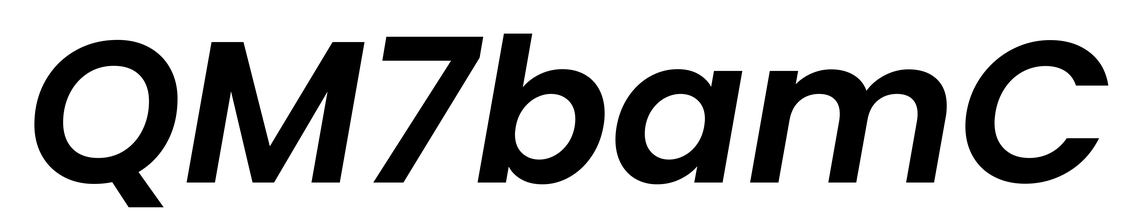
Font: Poppins-SemiBoldItalic